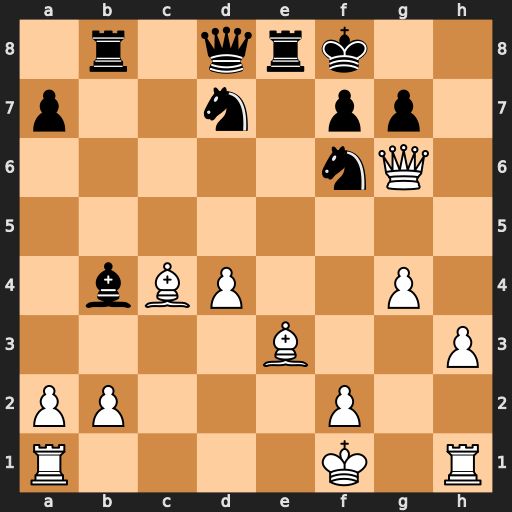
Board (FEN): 1r1qrk2/p2n1pp1/5nQ1/8/1bBP2P1/4B2P/PP3P2/R4K1R
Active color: w
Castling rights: -
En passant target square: -
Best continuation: Qxf7#